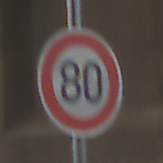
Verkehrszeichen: Geschwindigkeit80
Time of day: Midday
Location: Roofed (Beach)
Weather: Overcast
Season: NotSpecified
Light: Natural